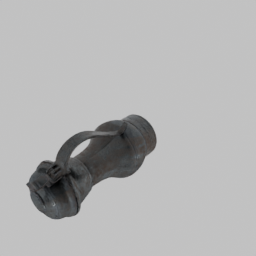
Label: tools